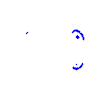
Particle: proton